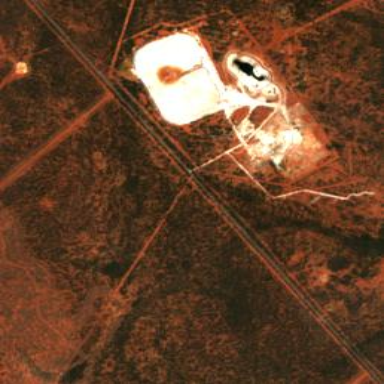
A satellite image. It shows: Industrial area designated for mining activities.